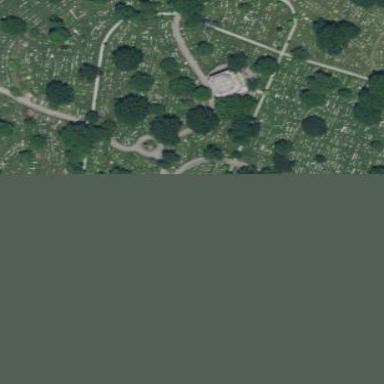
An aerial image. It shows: Cemetery.